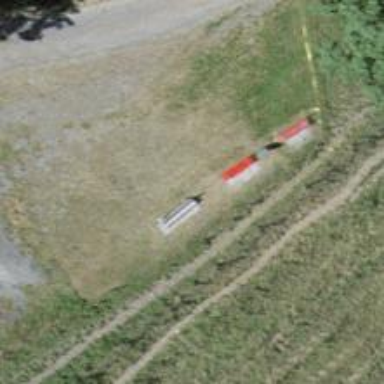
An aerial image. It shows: Bench for seating.